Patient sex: M
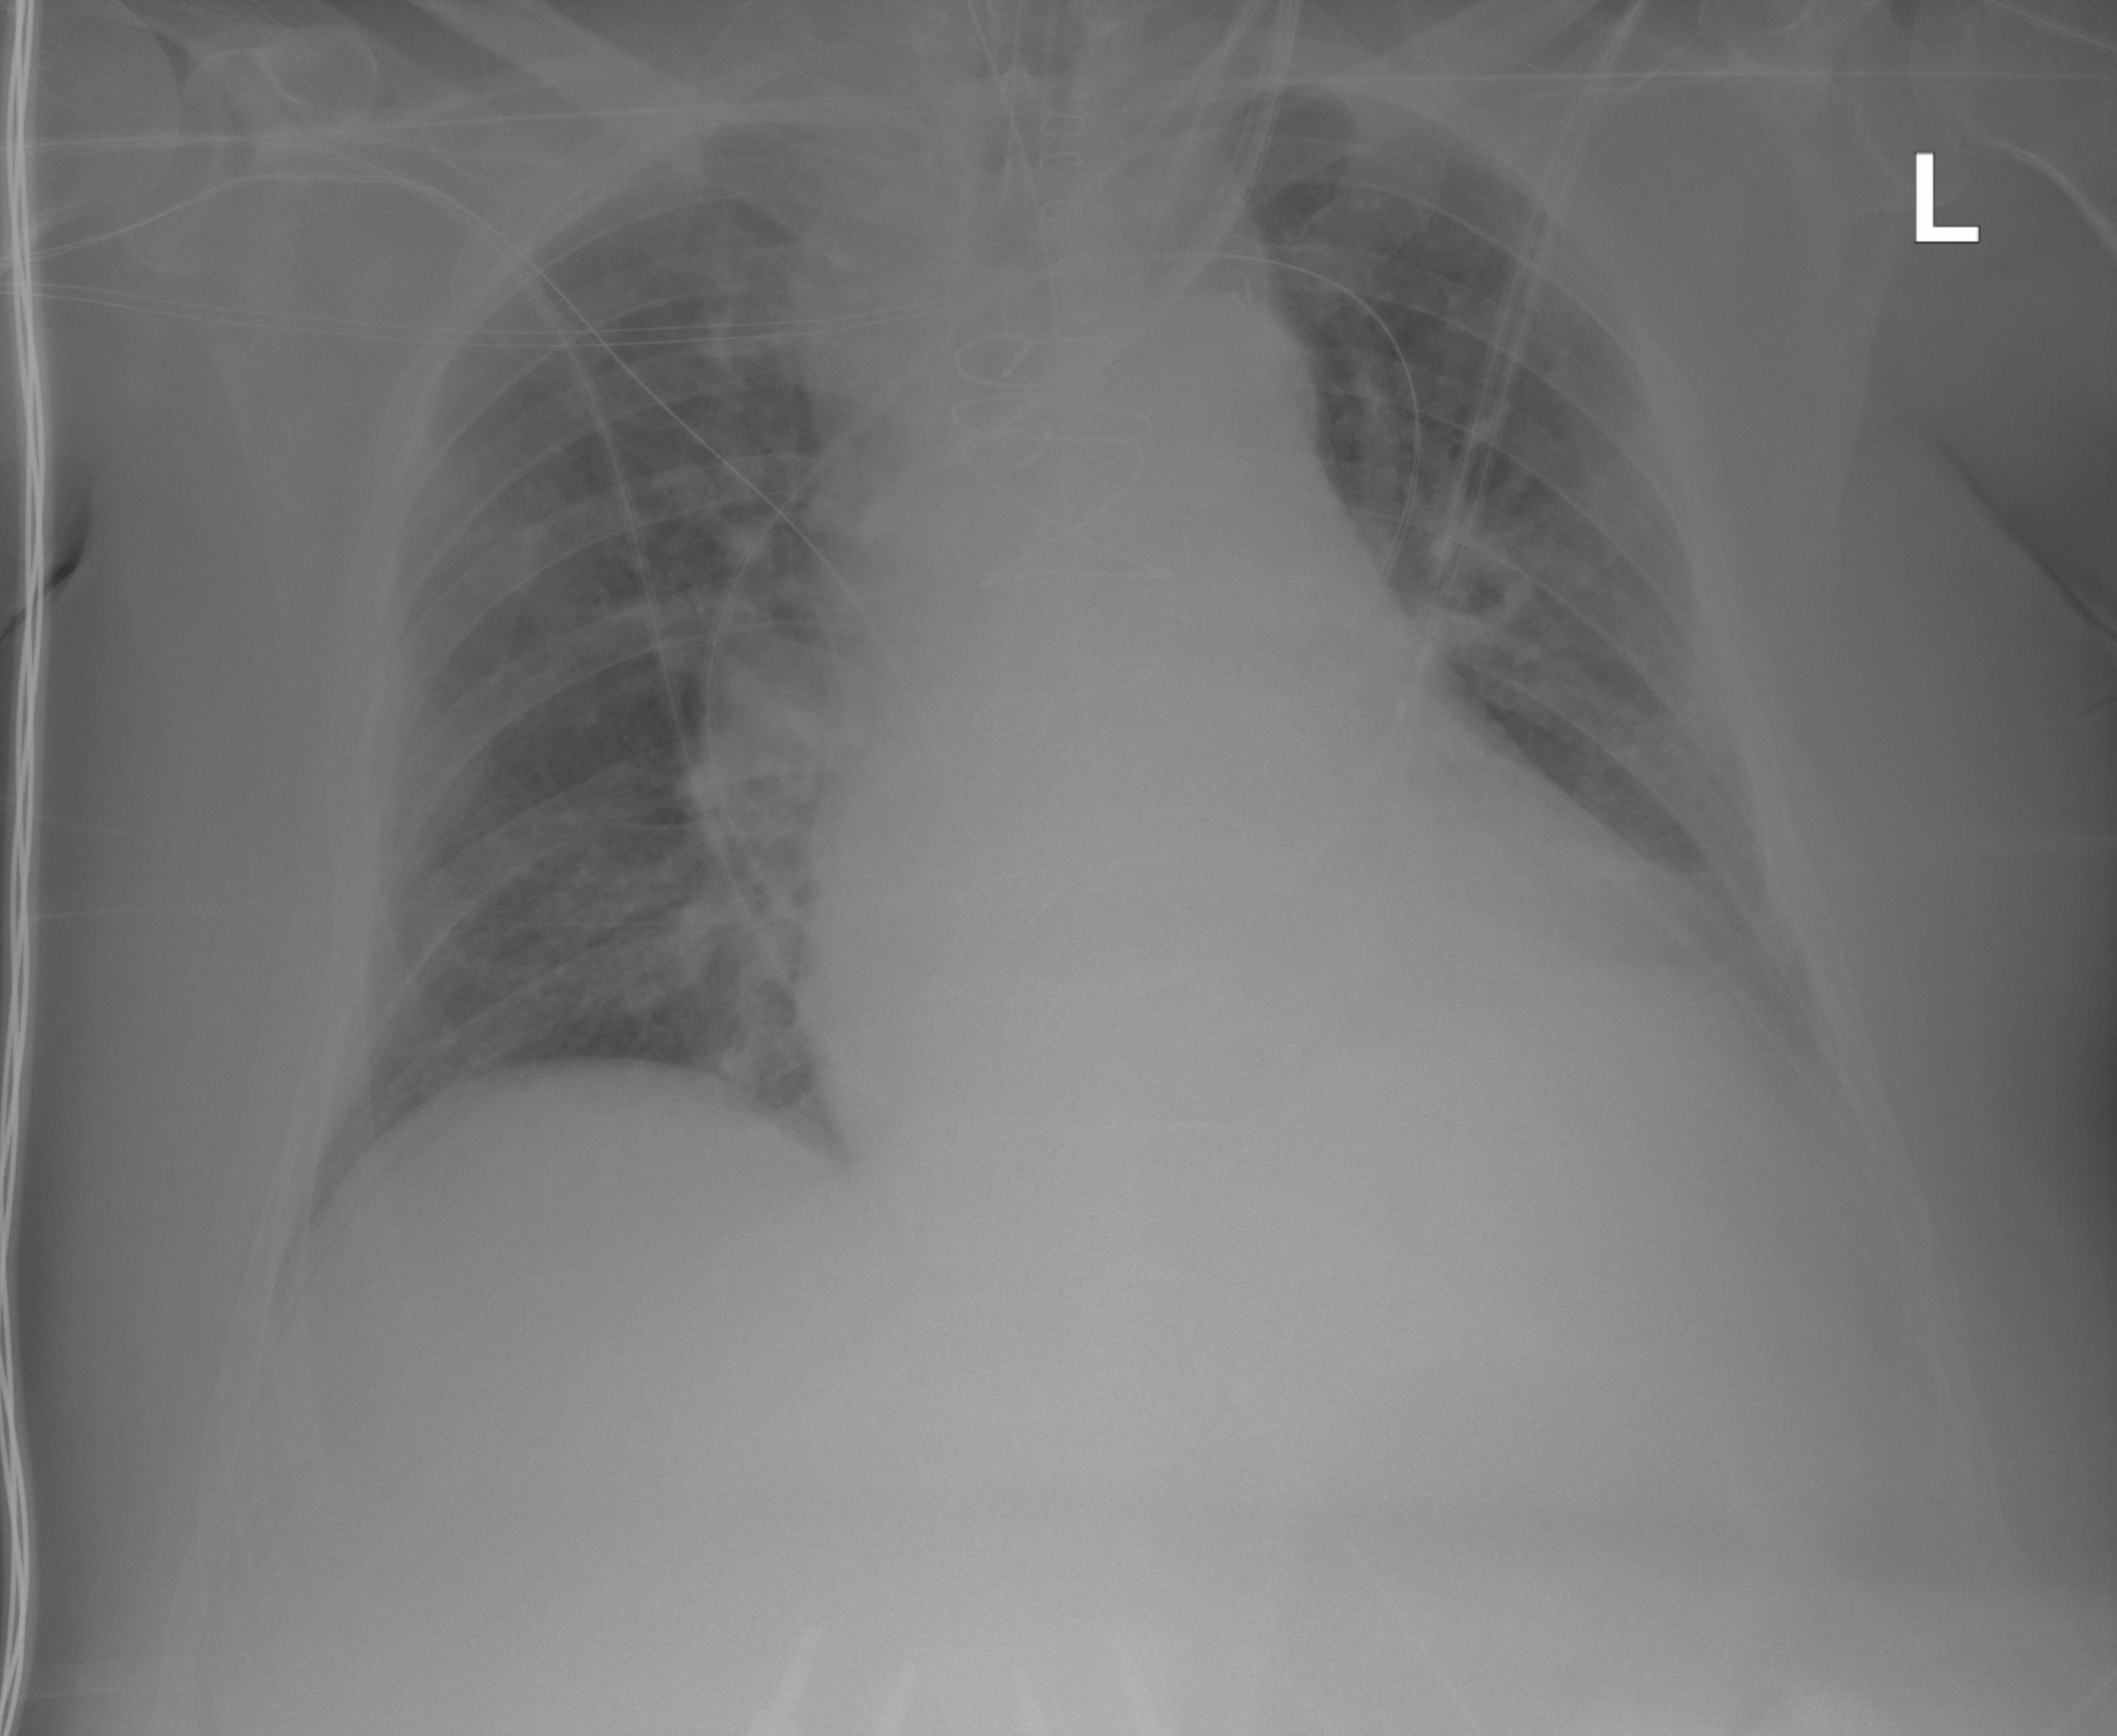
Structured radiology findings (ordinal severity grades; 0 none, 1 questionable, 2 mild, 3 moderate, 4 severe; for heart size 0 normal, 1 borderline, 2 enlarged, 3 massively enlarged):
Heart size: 2
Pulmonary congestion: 0
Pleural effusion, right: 0
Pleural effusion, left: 2
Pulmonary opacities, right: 0
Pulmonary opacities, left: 0
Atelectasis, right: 0
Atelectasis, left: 2